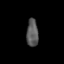
Tissue: lung
Cell type: Epithelial cells
Senescence score: 0.2111
Nuclear area (px): 317
Mean DAPI intensity: 89.293